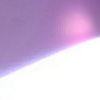
Label: sunburn